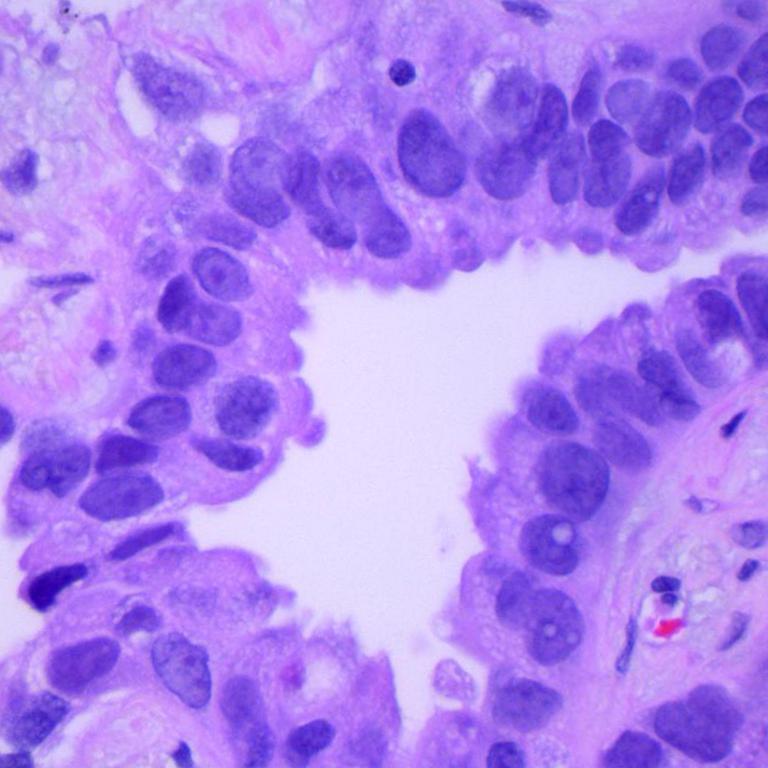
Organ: lung
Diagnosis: adenocarcinomas